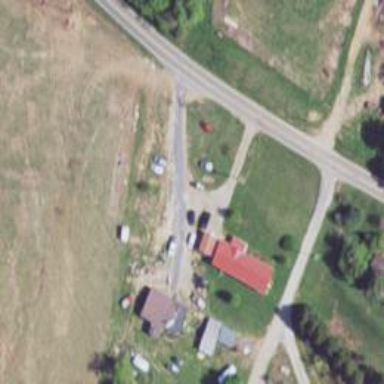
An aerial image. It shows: Driveway leading to service road.